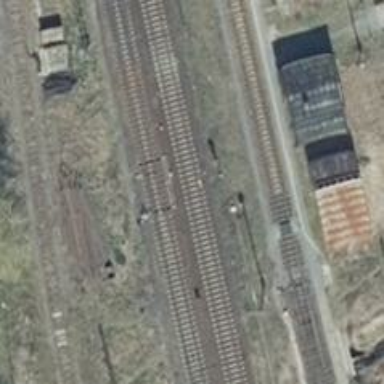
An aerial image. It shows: Railway track with contact line for electrification.